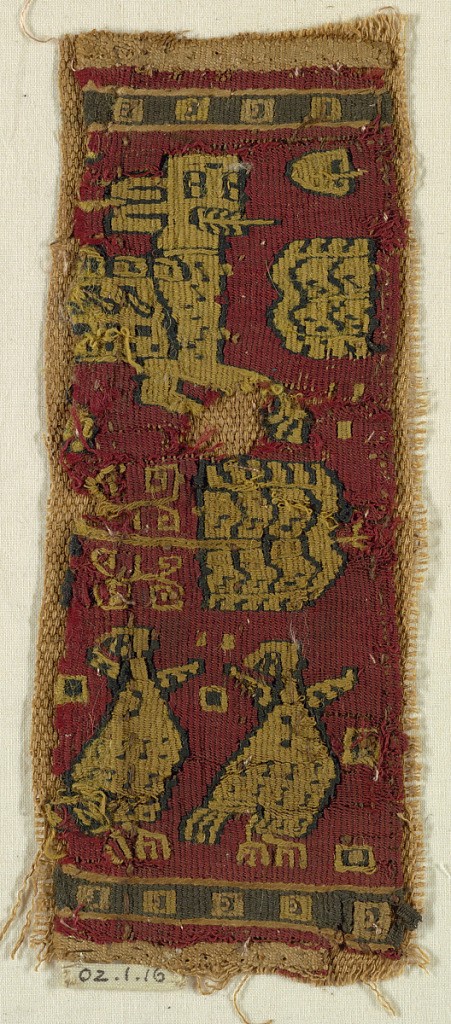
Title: Fragment
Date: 5th–7th century
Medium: Warp; S-spun linem Z-twisted, (2 ply). Wefts; S-spun linen, S-spun wools Technique: slit tapestry woven with supplementary weft wrapping
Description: Fragment showing the forequeaters of a lion and two birds at the bottom.